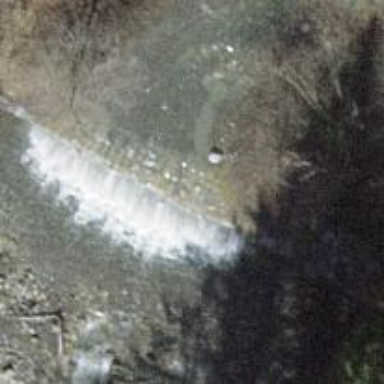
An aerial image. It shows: Beautiful waterfall.